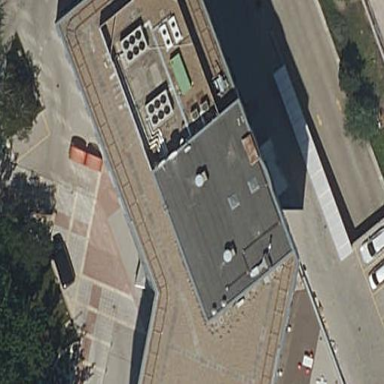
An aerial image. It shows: Office building.